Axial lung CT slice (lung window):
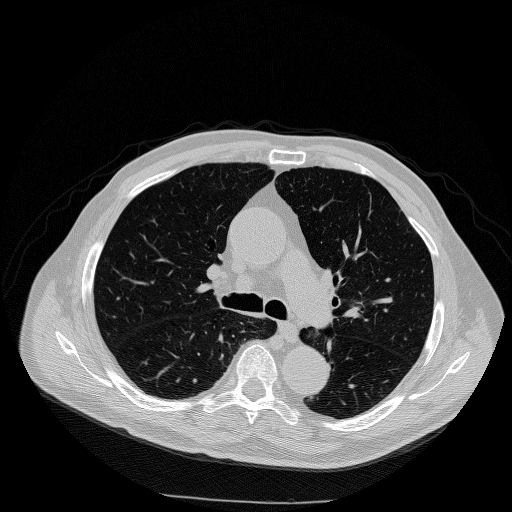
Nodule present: no